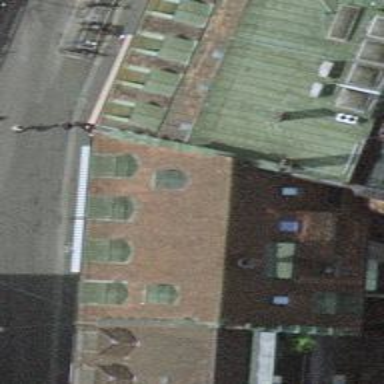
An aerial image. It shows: Cafe.